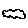
Label: cloud